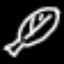
Label: leaf